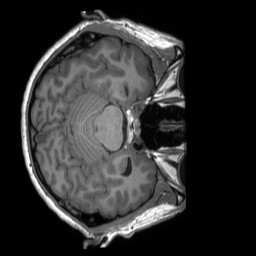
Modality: T1w
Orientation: axial
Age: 22
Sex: male
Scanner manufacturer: siemens
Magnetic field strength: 3 T
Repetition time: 2.3 s
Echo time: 0.00232 s